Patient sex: M
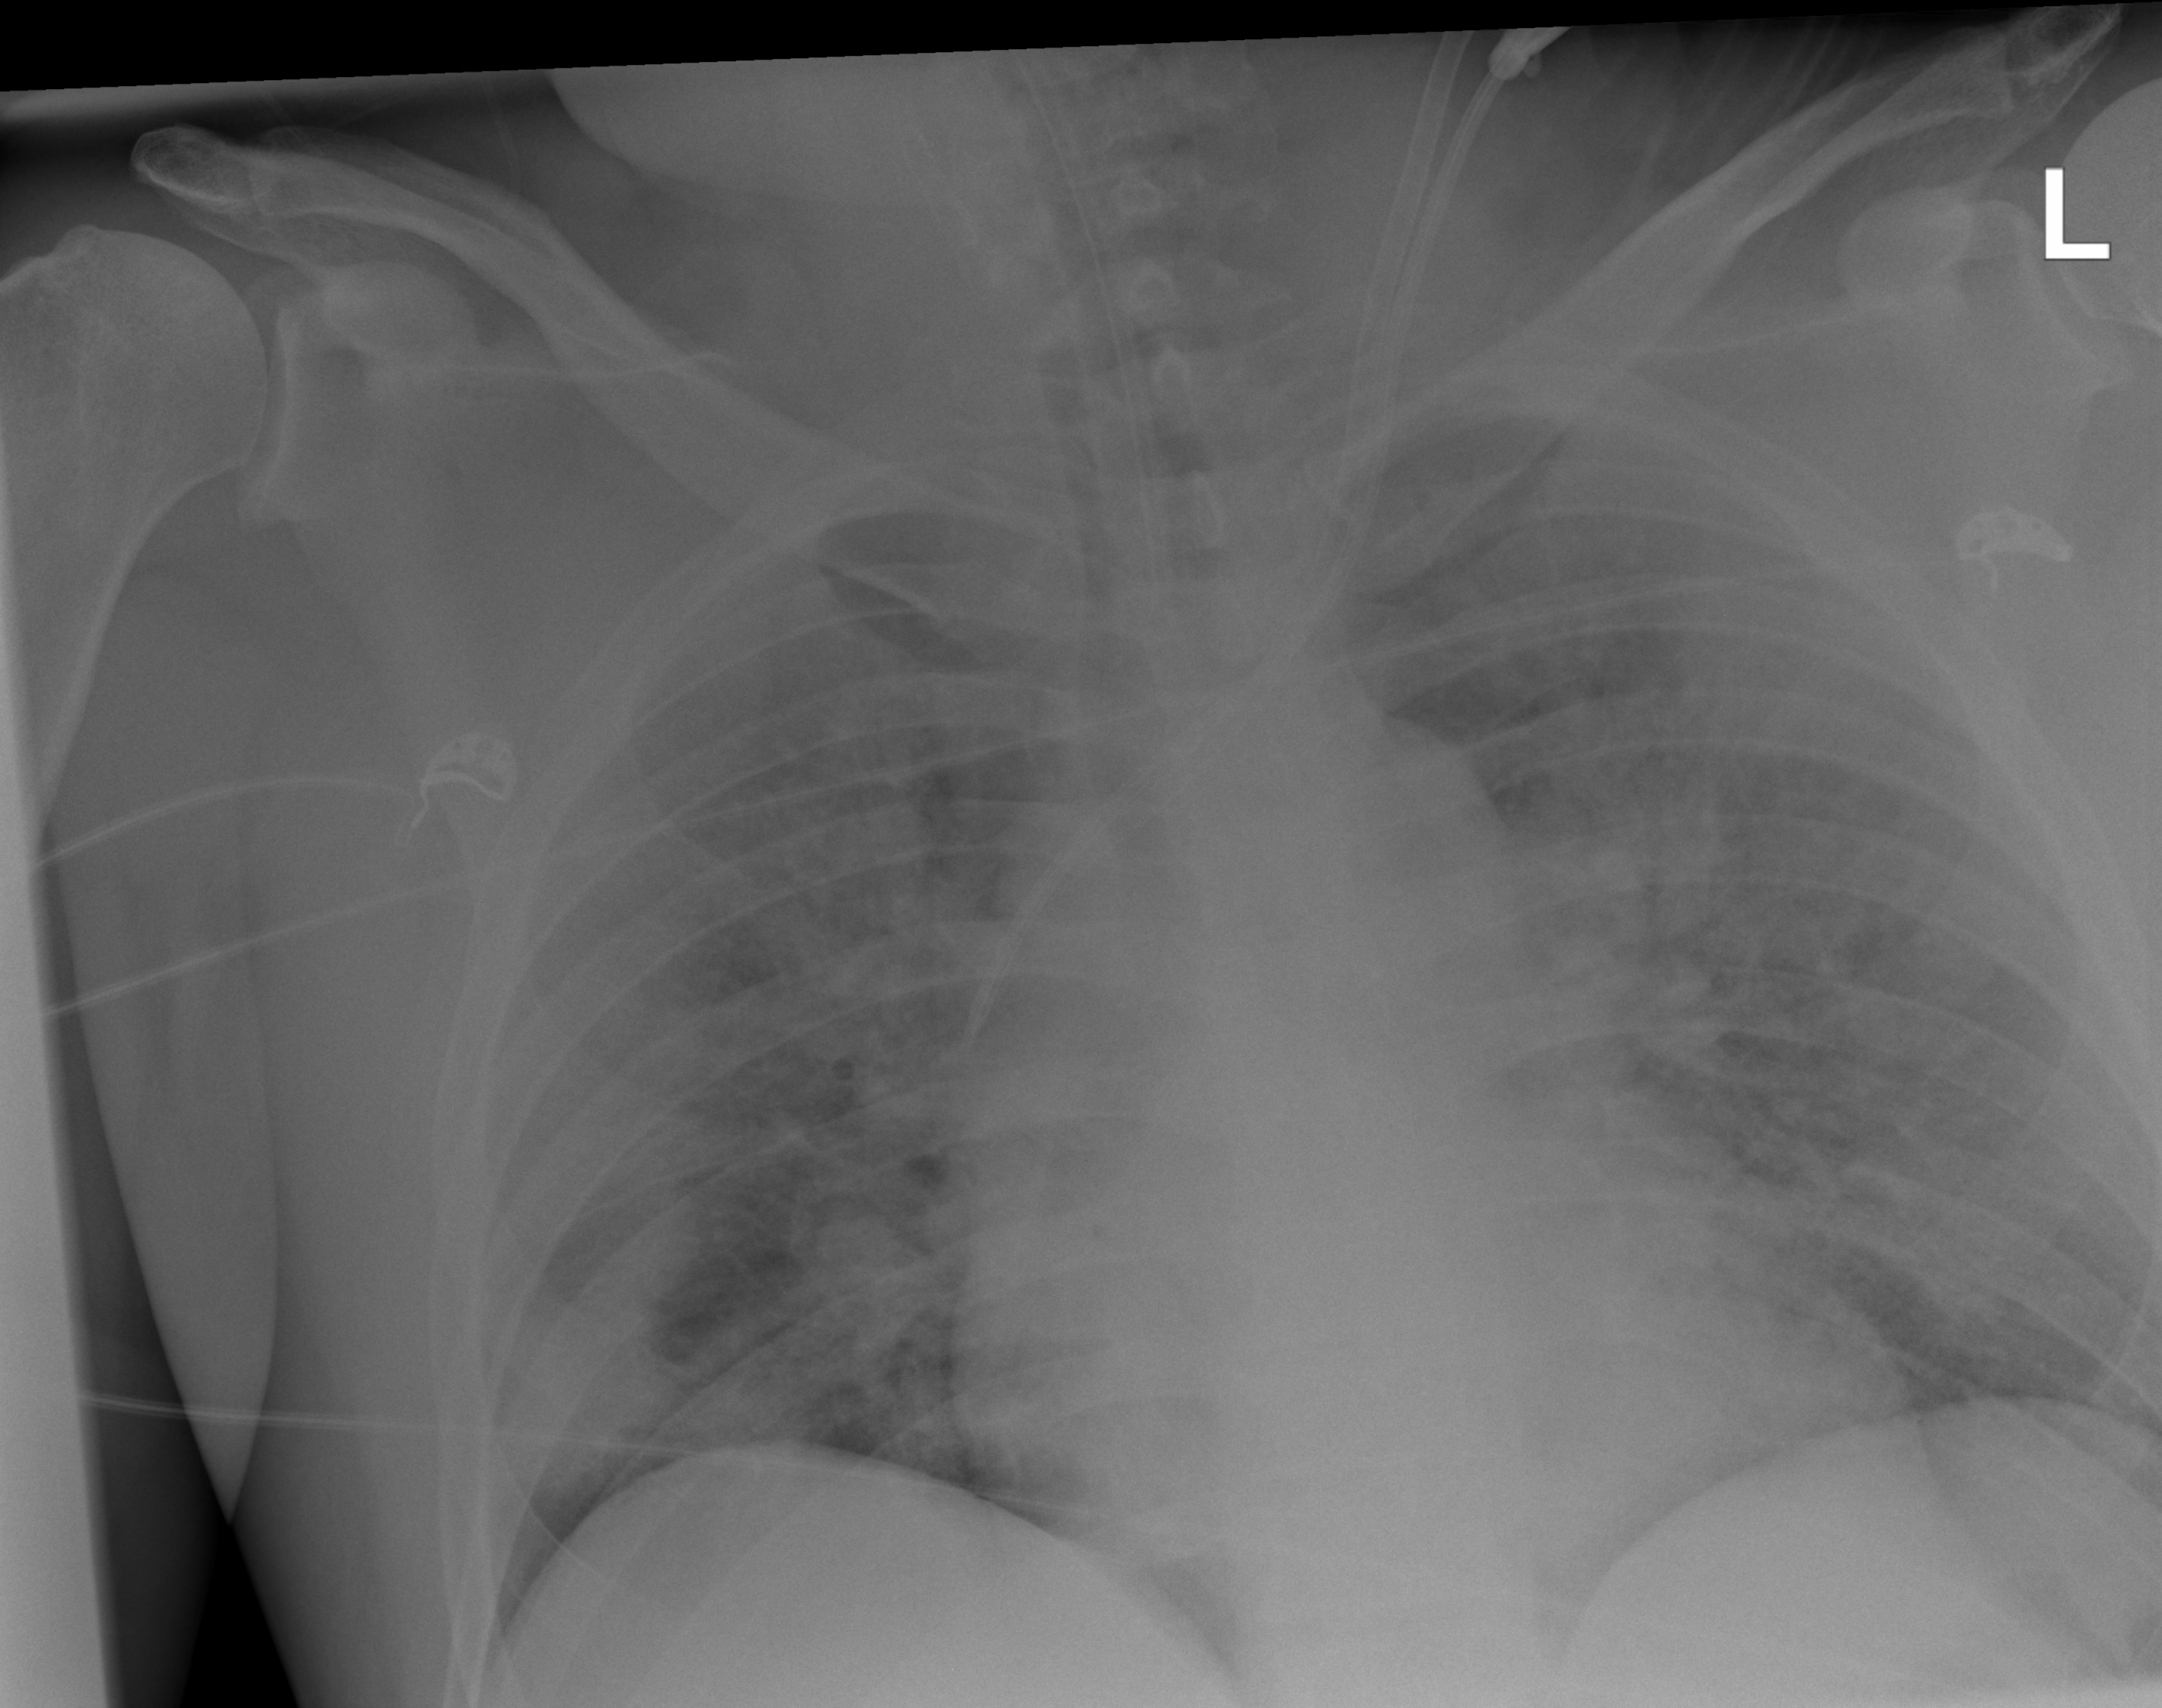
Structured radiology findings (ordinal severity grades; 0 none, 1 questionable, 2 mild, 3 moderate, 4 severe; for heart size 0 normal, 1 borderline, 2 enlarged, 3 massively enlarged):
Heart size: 0
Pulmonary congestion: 1
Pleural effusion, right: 0
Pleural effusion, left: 0
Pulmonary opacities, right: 3
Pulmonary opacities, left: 3
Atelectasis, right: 2
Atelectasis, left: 2